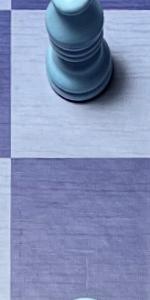
Label: Empty